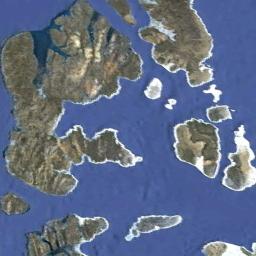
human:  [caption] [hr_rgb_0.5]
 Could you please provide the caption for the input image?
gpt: The island with lots of islands of different sizes is surrounded by light blue waters .

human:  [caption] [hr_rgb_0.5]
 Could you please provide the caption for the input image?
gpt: There are a group of yellow-brown islands on the blue sea .

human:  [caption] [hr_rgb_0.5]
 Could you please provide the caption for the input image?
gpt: There are many islands of different shapes and sizes .

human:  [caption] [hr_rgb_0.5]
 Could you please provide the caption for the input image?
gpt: There are many islands of different sizes .

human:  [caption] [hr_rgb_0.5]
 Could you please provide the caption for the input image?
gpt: There are some brown islands on a blue sea .